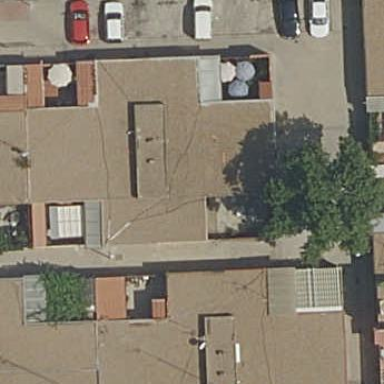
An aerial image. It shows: House with flat roof.